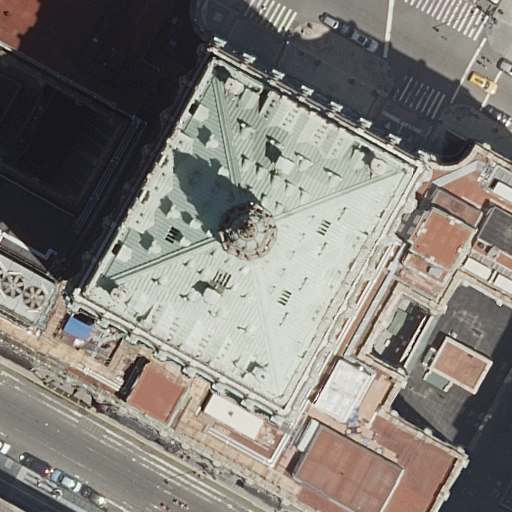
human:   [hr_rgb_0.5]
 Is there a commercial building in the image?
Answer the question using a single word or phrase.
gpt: yes

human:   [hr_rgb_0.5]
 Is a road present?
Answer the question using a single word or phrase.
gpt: yes

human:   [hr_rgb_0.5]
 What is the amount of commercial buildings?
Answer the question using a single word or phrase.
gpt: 2

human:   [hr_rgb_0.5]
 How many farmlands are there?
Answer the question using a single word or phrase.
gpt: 0

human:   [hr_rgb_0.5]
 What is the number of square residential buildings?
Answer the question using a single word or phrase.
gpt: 0

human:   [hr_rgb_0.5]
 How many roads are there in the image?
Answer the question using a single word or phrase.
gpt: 14

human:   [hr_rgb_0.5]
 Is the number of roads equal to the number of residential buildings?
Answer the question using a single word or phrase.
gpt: no

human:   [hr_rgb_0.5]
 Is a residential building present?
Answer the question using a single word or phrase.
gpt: yes

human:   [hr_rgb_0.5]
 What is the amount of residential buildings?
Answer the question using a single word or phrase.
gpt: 2

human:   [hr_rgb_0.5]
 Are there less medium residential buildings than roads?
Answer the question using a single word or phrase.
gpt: yes

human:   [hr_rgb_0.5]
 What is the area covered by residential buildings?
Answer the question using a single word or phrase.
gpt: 981m2

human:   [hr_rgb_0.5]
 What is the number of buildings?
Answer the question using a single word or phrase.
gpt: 4

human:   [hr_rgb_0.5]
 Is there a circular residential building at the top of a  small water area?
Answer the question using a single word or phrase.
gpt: no

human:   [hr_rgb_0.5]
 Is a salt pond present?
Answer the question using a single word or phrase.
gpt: no

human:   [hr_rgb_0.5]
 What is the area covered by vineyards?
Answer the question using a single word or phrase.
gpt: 0m2

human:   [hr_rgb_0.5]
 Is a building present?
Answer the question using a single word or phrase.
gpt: yes

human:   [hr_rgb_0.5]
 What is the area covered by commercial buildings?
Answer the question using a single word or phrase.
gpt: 3820m2

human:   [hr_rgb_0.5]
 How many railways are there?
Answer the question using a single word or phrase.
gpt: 0

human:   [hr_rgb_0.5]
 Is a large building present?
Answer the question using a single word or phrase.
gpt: yes

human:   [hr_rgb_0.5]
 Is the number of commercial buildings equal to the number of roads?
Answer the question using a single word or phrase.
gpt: no

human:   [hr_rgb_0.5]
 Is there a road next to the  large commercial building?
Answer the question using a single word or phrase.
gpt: yes

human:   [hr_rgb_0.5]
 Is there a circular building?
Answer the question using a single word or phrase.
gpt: no

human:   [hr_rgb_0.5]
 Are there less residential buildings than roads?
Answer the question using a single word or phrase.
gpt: yes

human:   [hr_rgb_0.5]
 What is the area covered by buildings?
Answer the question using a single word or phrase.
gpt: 4802m2

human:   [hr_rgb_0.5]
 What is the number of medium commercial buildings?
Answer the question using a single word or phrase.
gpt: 1

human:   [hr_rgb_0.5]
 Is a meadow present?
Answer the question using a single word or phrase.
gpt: no

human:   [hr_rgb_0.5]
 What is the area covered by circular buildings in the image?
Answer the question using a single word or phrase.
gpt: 0m2

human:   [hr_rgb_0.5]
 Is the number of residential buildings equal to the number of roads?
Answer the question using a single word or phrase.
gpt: no

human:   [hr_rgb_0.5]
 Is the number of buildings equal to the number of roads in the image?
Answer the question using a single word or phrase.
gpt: no

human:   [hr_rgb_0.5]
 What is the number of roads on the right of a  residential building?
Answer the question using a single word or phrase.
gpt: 14

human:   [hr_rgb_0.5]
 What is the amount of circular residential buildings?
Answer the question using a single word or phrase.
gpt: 0

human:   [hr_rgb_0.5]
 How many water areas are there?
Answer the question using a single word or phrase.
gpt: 0

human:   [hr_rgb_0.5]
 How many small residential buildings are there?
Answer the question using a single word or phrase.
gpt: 0

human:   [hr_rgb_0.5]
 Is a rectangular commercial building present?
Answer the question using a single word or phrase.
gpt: yes

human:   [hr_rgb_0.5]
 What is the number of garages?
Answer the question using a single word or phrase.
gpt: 0

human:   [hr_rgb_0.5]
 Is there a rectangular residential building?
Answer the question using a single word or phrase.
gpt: yes

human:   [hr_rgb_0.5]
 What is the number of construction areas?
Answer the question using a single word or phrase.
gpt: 0

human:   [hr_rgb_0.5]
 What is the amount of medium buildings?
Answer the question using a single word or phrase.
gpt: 2

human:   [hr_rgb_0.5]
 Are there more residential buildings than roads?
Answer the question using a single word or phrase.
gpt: no

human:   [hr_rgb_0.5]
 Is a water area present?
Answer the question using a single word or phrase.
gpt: no

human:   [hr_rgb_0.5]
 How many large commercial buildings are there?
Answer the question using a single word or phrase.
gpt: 1

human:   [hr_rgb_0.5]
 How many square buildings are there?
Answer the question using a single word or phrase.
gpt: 0

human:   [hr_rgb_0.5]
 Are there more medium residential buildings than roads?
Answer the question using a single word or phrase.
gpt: no

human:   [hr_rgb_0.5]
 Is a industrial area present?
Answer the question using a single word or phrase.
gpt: no

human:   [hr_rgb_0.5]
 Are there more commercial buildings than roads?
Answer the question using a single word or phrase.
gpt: no

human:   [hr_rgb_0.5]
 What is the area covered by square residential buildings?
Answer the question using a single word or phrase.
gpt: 0m2

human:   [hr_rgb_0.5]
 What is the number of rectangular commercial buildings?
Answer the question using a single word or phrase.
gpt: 1

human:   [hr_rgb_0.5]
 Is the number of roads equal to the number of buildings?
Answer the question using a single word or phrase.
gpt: no

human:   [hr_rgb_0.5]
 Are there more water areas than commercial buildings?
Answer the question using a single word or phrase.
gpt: no

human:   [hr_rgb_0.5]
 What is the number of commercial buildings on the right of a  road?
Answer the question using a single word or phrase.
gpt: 0

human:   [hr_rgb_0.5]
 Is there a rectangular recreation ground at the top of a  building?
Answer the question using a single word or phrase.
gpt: no

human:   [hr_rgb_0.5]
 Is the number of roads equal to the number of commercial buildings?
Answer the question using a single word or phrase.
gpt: no

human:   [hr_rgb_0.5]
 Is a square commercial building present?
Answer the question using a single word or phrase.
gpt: no

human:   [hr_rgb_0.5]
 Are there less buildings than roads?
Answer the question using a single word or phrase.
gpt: yes

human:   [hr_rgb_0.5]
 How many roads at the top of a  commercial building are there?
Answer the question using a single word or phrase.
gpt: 14

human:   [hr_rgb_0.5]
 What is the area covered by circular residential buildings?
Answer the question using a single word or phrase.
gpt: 0m2

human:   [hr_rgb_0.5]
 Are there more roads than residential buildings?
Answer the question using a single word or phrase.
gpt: yes

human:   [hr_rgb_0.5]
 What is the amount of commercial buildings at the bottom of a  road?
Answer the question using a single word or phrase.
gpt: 1

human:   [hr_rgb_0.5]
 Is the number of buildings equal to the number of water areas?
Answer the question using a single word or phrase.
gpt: no

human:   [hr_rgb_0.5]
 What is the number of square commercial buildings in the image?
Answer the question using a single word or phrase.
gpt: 0

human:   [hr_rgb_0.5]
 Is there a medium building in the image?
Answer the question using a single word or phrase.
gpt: yes

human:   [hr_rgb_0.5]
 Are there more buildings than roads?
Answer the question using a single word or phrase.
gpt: no

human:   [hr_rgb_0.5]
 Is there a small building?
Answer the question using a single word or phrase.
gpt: no

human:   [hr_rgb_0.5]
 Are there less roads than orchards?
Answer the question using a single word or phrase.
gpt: no